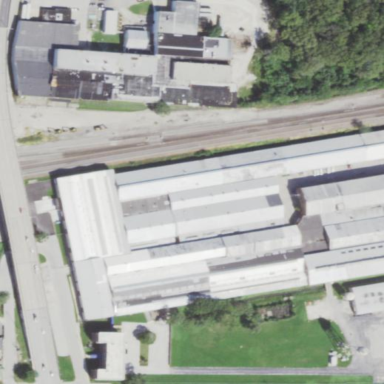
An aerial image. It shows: Industrial building.